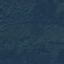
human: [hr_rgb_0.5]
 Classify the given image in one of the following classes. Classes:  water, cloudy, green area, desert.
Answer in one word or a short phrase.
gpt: green area